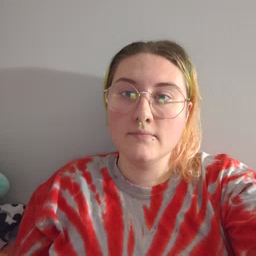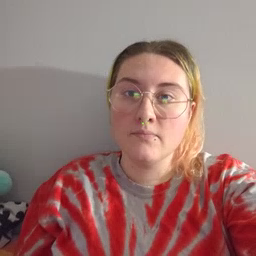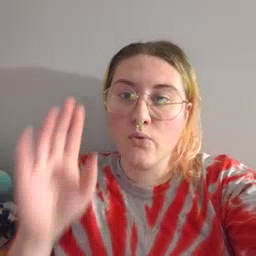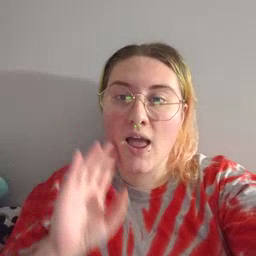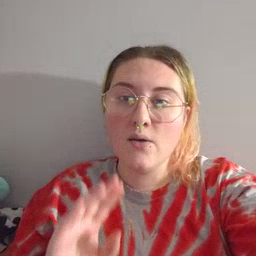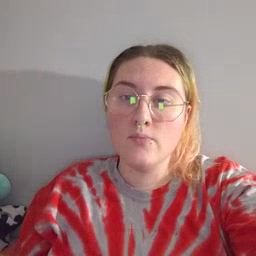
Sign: brown